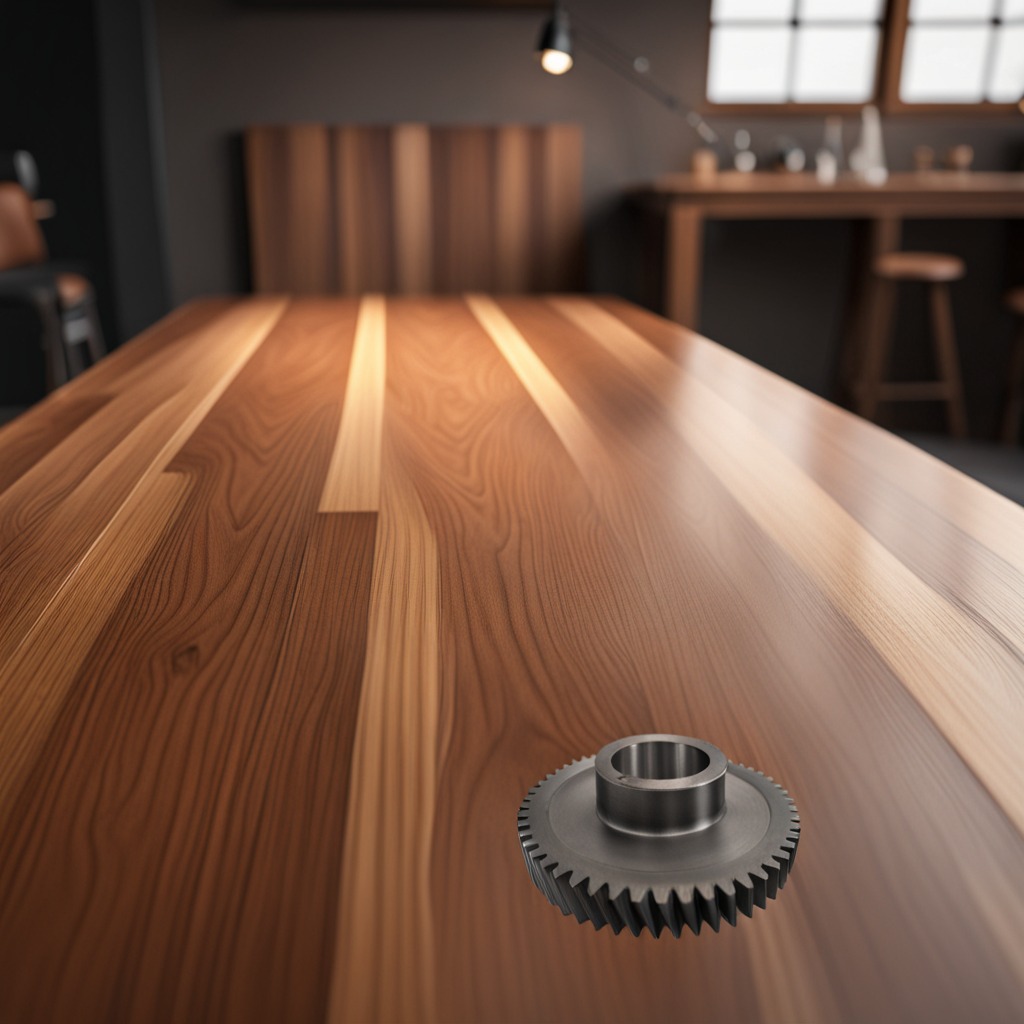
A steel gear with teeth is lying on the wooden table.